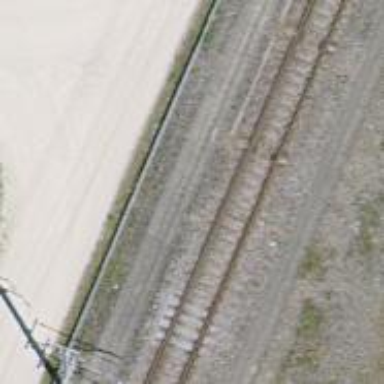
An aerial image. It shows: Railway junction with the identifier MAT.